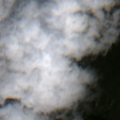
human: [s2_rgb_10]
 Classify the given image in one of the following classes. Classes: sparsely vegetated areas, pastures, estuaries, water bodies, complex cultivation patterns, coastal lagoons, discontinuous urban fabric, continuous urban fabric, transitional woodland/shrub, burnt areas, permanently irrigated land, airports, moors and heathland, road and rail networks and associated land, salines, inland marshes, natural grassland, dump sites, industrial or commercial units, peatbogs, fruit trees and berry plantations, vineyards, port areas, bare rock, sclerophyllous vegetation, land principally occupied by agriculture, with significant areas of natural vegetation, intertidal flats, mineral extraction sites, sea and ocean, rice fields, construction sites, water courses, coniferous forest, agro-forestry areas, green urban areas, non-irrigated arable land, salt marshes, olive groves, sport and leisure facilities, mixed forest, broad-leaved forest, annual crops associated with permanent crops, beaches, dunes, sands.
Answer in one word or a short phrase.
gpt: coniferous forest, natural grassland